Question: I know that there are pretty much answers on similar questions on SO but none of them seems to work for me. The problem is that in Firefox only on Linux (Windows is fine) radio inputs have an orange outline when focused. This outline is buggy when input is placed inside element with 'overflow: hidden':

'''
<div style="width: 100px; margin: 30px auto; overflow: hidden;">
<label><input type="radio" name="some_radio">radio 1</label>
<br>
<label><input type="radio" name="some_radio">radio 2</label>
</div>
'''
So how can I get rid of that outline, can anyone help? I've tried 'input::-moz-focus-inner', '::-moz-focusring' etc. but nothing worked.
Here is <URL>, but you can see the issue only if you use Linux.
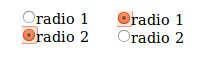
Answer: That's drawn by your GTK theme.
You can turn off use of the GTK theme altogether with '-moz-appearance: none', but you can't pick and choose parts of the theme to use: the theme infrastructure doesn't really allow that.